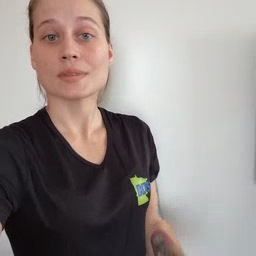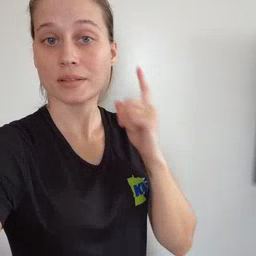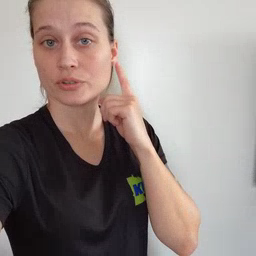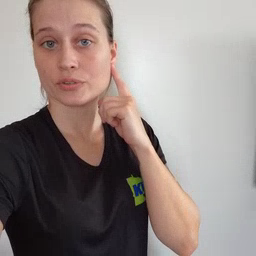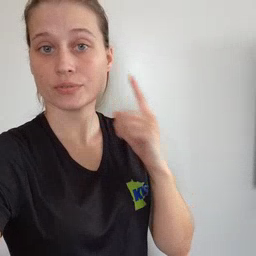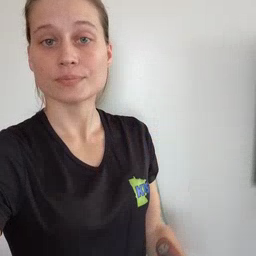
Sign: ear